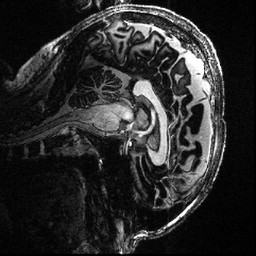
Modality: T1w
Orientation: sagittal
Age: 30
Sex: male
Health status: healthy
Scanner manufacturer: siemens
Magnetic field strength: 7 T
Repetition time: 4.3 s
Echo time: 0.00227 s